Field crop: tomato
Growth stage: 1
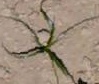
Species: cyperus